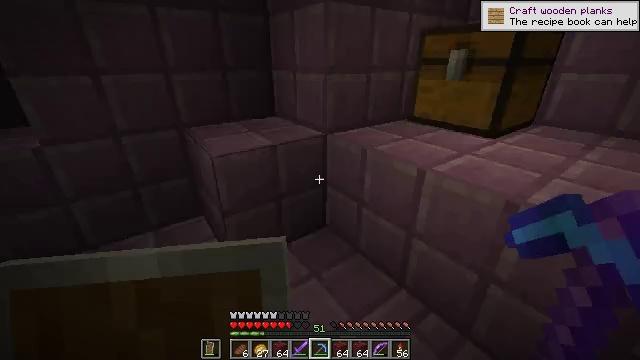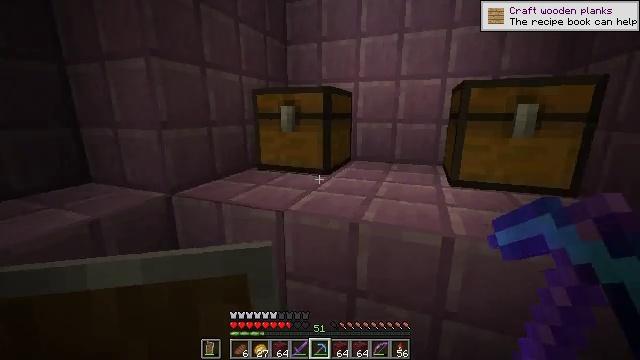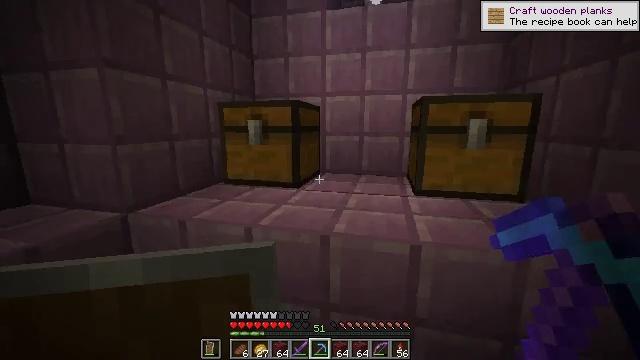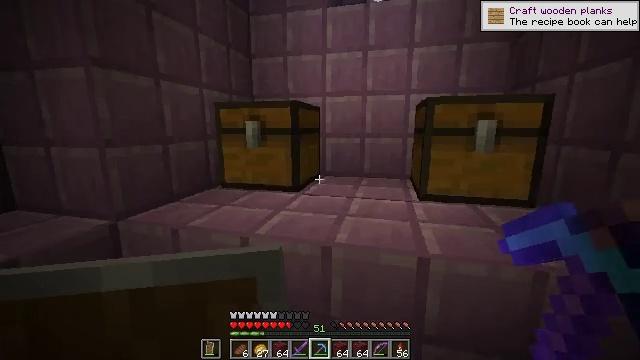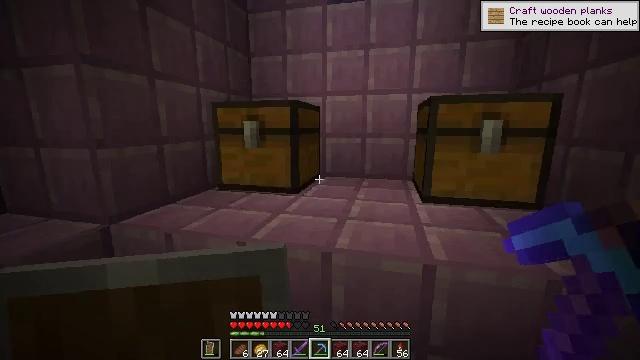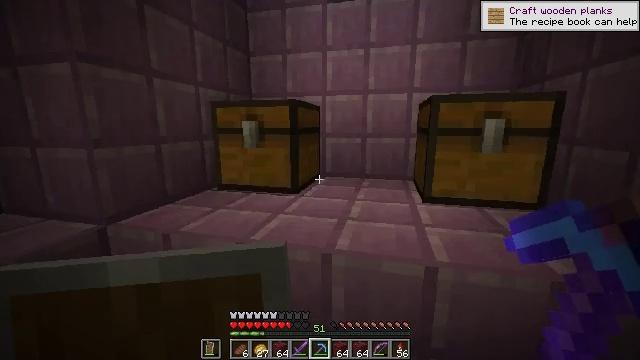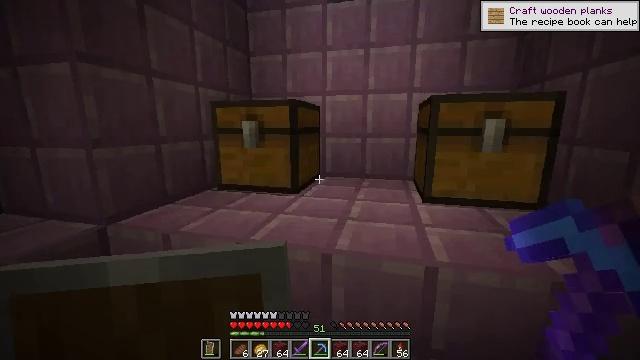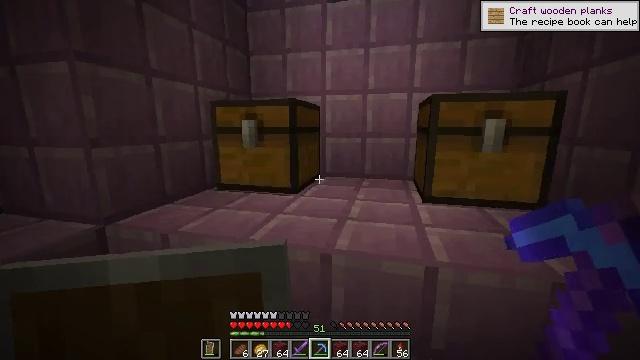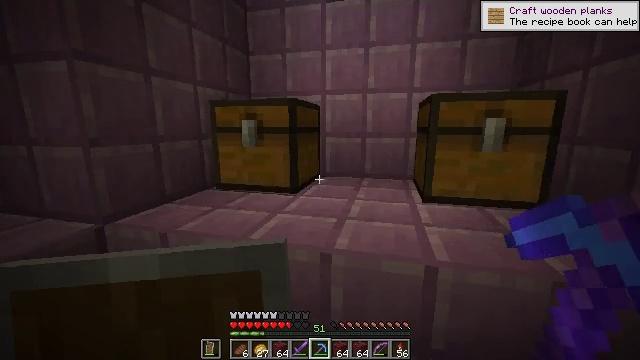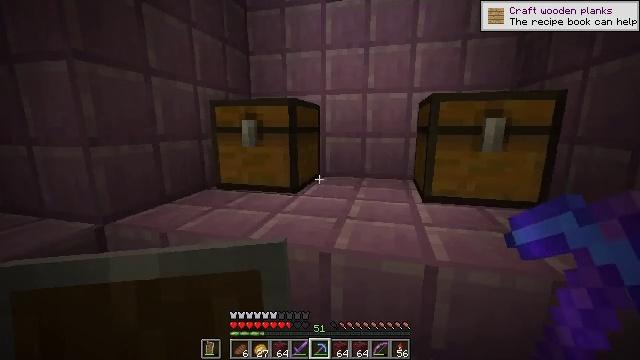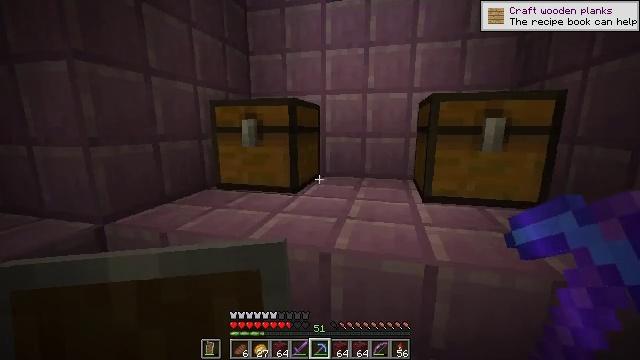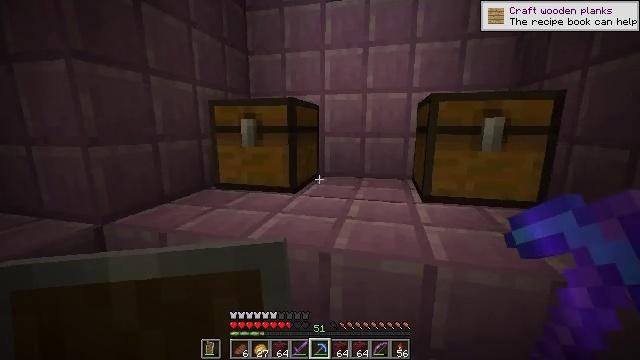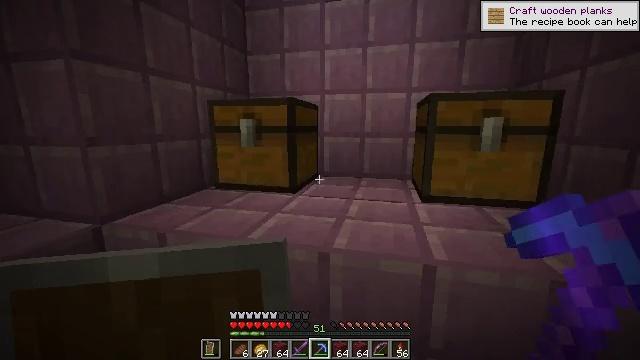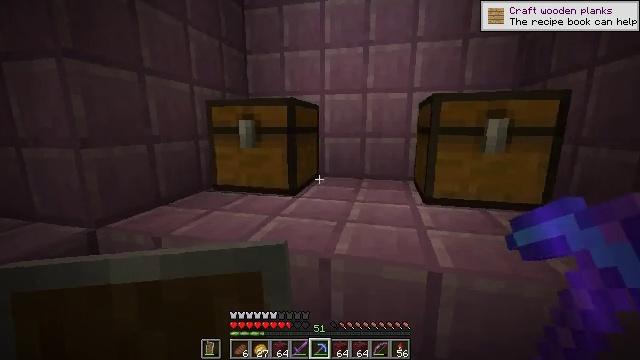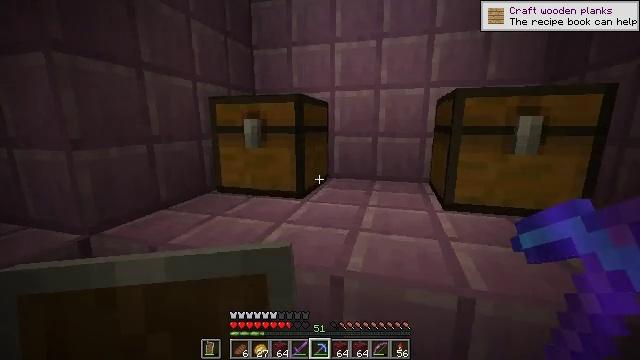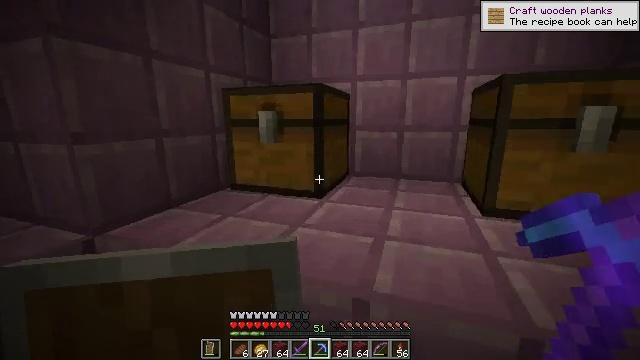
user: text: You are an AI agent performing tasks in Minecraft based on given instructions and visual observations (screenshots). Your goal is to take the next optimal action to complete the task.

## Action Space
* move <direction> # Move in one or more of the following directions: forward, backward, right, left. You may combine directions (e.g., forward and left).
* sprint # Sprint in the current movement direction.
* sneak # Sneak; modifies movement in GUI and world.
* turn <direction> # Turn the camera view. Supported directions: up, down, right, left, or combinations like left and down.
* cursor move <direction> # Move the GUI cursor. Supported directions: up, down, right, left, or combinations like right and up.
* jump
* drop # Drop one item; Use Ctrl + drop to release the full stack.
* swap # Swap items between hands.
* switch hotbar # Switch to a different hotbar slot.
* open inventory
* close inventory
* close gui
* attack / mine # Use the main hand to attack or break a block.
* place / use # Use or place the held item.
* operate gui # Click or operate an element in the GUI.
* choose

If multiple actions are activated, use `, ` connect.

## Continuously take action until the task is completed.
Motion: motion action
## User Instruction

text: Recover the brewing stand by mining it.
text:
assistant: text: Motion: no_op
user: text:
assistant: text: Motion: move forward, turn right and up
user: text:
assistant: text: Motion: no_op
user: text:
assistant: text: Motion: no_op
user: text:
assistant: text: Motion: no_op
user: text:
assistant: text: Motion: no_op
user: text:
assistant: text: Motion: no_op
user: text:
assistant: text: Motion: no_op
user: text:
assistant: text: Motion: no_op
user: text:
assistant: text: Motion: no_op
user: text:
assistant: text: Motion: no_op
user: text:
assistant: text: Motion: no_op
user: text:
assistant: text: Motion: move forward
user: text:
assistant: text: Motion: move forward, turn left
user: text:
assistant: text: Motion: move forward, turn left and down
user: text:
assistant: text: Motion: move forward, turn left, jump
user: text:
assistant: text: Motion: move forward, jump
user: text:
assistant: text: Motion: move forward, turn down, jump
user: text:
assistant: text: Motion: move forward, turn down, jump
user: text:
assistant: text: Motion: move forward, turn right and down, jump
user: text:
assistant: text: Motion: move forward, turn right and down
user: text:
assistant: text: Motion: turn right and down
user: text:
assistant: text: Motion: turn down
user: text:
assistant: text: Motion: turn left and down
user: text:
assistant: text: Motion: turn left and down
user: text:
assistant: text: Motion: turn left and down
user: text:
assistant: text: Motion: use / place
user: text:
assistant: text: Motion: use / place
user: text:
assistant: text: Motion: use / place
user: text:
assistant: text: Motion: no_op